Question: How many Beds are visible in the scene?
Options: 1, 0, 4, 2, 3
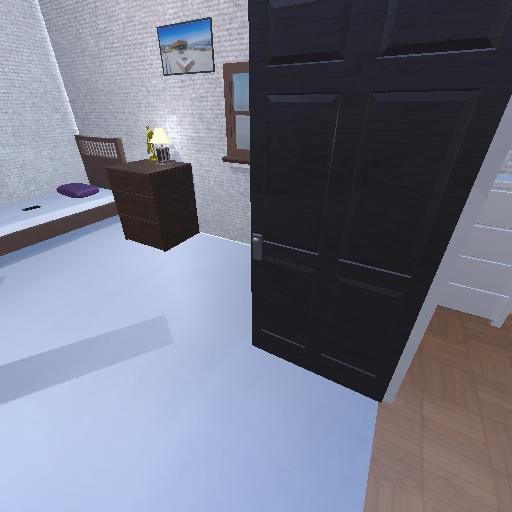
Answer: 1